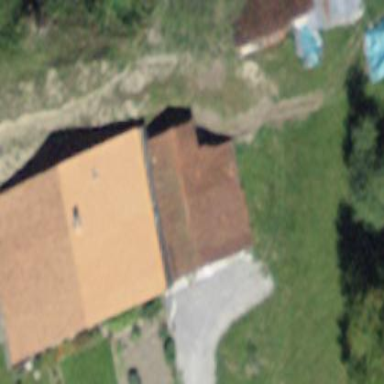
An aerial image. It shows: Rural barn.